Brain MRI, t1w sequence, axial 2D slice.
Patient: age 42, sex F, weight 95 kg, height 1.95 m
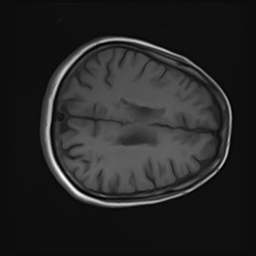